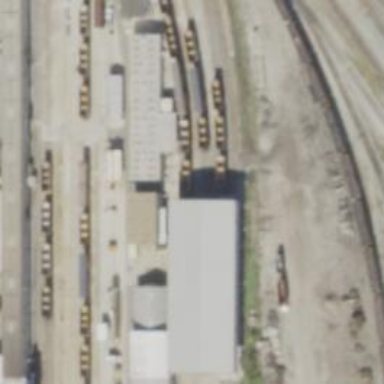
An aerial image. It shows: Railway yard with building passage tunnel.